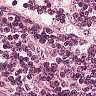
Metastatic tissue present: no